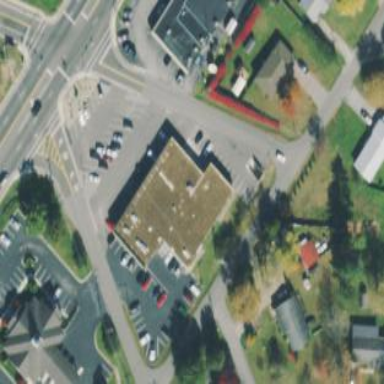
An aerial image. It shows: Commercial building.